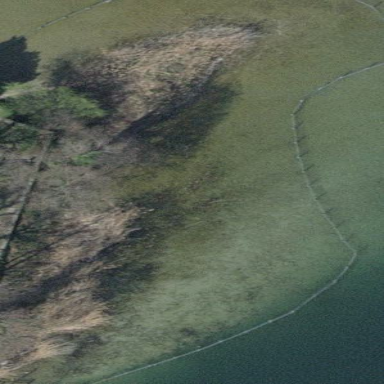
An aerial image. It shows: Reedbed in wetland area.